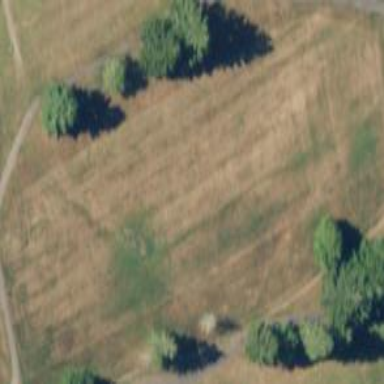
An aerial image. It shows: Golf fairway surrounded by grass.